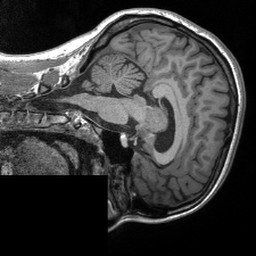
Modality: T1w
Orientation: sagittal
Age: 25
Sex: female